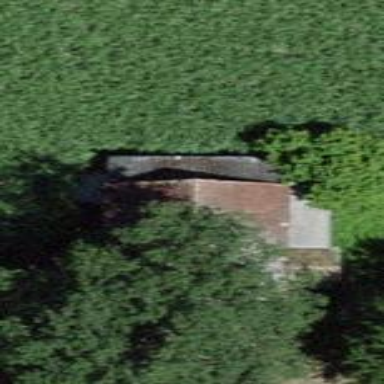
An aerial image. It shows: Rural barn.